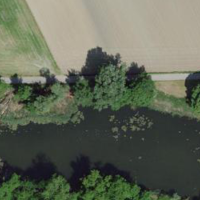
EUNIS habitat code: 15
Species observed at this site:
Corylus avellana
Locustella naevia